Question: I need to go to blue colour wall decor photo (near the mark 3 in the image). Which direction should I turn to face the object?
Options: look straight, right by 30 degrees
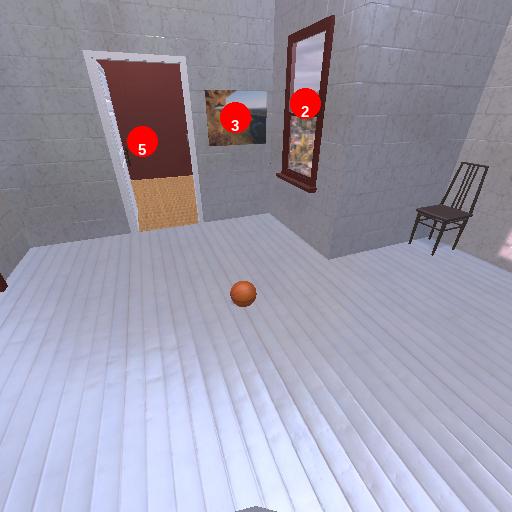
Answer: look straight